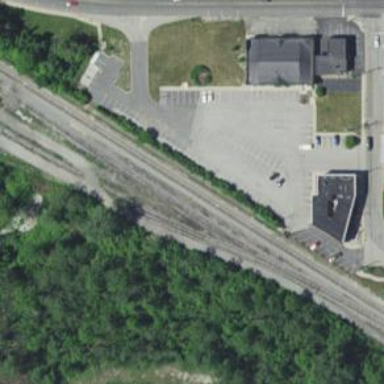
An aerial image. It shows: Railway siding with rails.